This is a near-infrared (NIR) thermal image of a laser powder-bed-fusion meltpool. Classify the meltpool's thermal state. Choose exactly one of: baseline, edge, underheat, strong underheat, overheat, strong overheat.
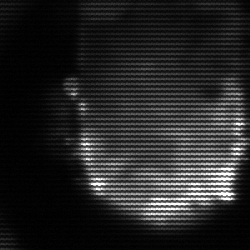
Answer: baseline